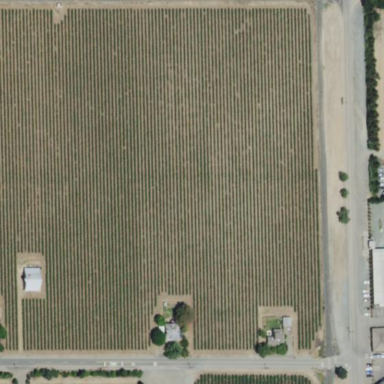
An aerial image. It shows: Vineyard where grapes are grown.